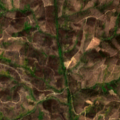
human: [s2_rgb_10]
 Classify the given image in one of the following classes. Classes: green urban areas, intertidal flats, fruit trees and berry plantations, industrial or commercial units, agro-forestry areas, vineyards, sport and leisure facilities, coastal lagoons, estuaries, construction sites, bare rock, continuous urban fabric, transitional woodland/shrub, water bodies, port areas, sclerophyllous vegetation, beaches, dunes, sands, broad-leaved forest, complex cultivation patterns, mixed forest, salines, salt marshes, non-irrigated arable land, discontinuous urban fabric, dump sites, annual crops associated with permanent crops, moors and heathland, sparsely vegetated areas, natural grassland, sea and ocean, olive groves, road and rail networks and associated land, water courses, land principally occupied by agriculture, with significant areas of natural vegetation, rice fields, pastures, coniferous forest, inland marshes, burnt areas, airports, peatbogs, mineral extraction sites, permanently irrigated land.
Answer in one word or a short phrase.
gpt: broad-leaved forest, transitional woodland/shrub